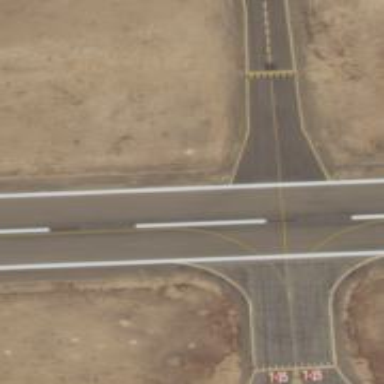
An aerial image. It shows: Image of taxiway at airport.